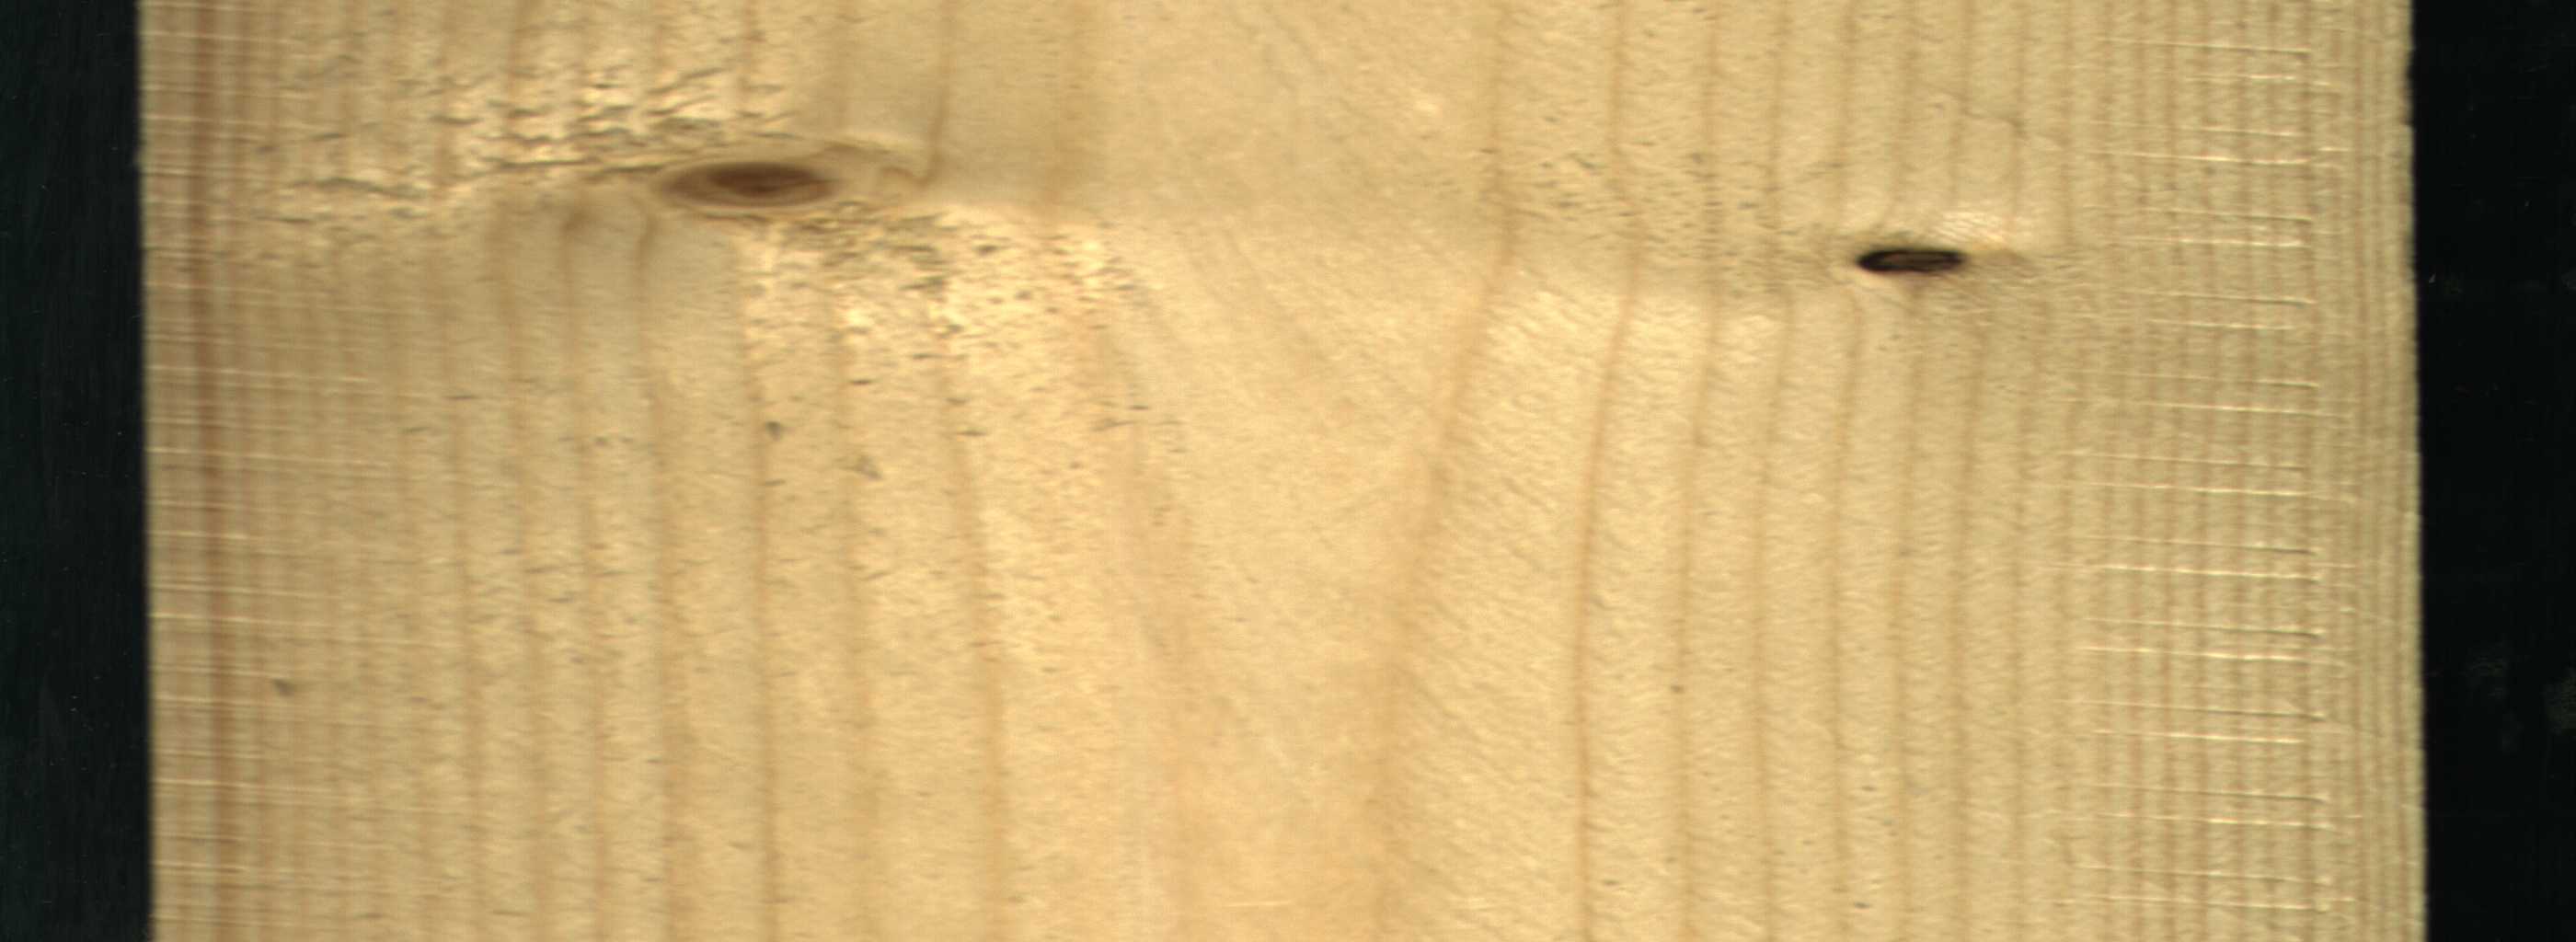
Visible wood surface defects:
Dead_Knot
Live_Knot